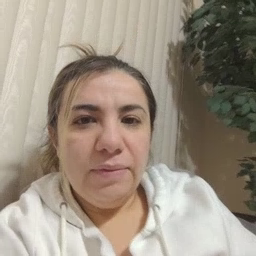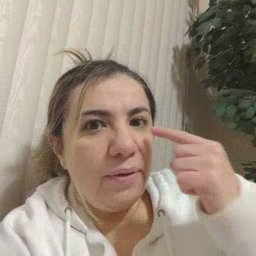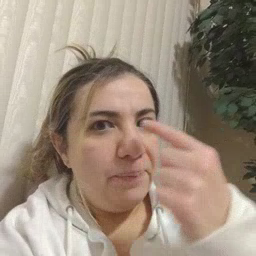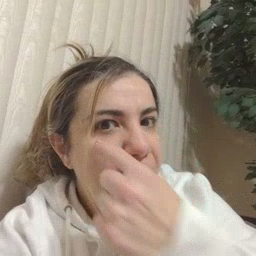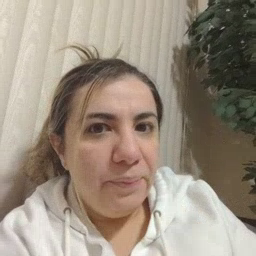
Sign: eye